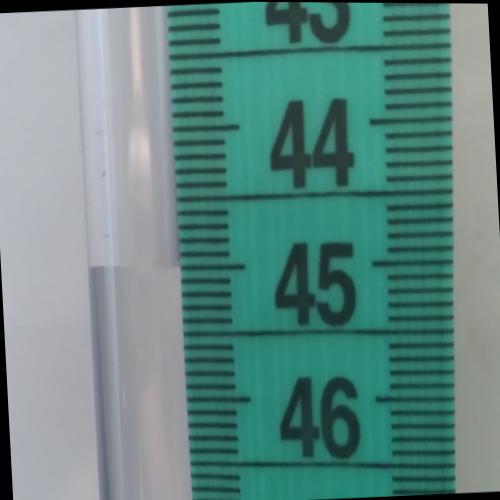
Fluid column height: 45.0 cm